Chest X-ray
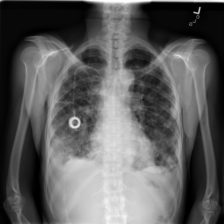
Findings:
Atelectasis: negative
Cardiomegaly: negative
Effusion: negative
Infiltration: negative
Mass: negative
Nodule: negative
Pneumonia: negative
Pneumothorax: negative
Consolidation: negative
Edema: negative
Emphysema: negative
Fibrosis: negative
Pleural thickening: negative
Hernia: negative